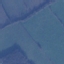
Land use / land cover class: Pasture